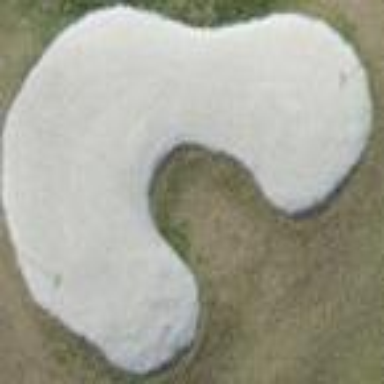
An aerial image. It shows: Sandy area is golf bunker.